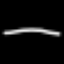
Label: line